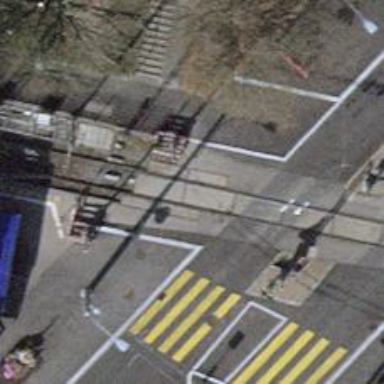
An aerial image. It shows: Railway crossing with lights and barriers.